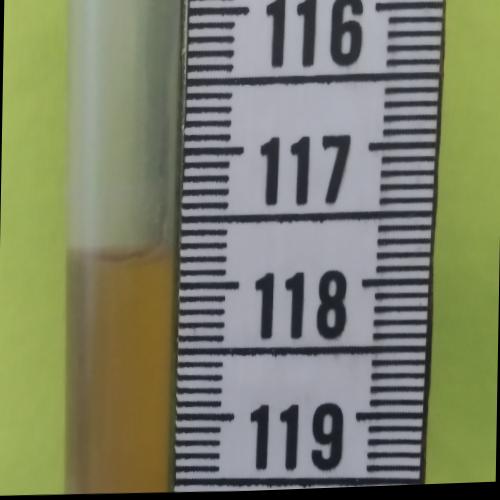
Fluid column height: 117.7 cm